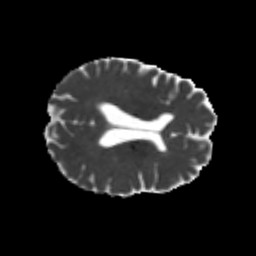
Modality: MD
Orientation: axial
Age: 22
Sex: female
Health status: healthy
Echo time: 0.074 s